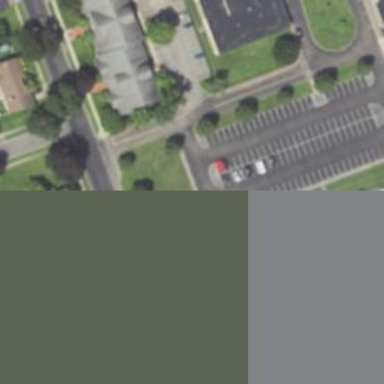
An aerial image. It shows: Parking space.